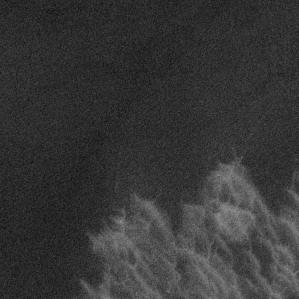
Label: frost